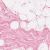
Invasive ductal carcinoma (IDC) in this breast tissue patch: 0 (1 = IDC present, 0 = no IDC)